RGB frame:
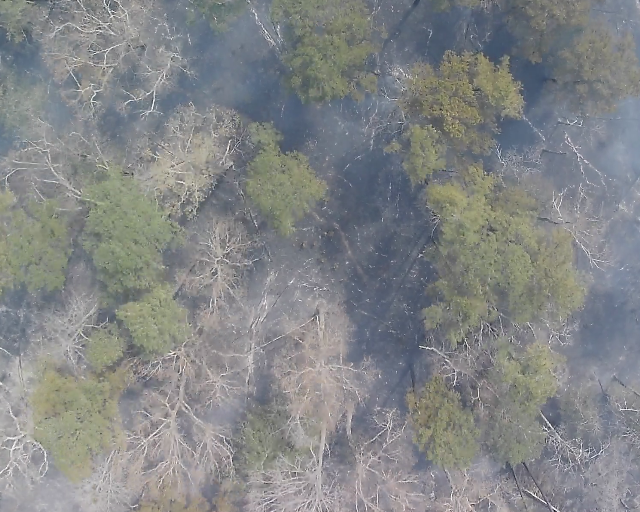
Thermal frame:
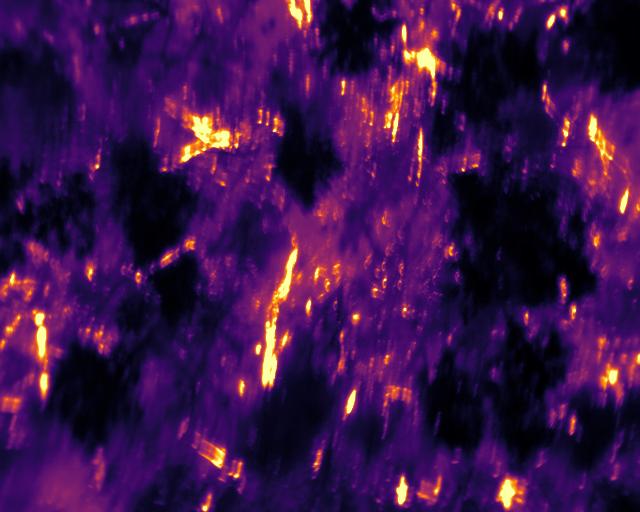
Captured: 2026-02-26 03:42:04
Pixels at or above 80 °C: 5397 (fraction of frame: 0.01647)